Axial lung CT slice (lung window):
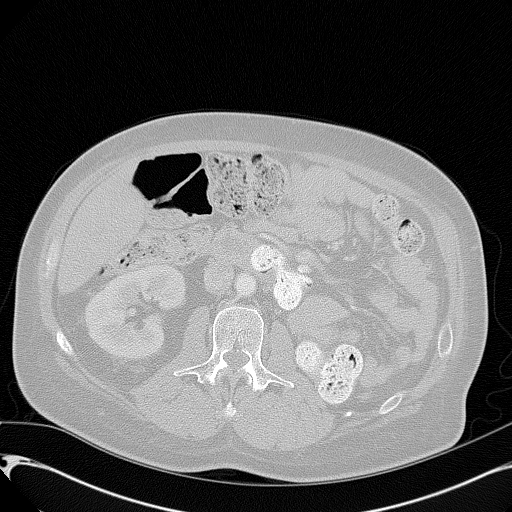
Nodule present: no